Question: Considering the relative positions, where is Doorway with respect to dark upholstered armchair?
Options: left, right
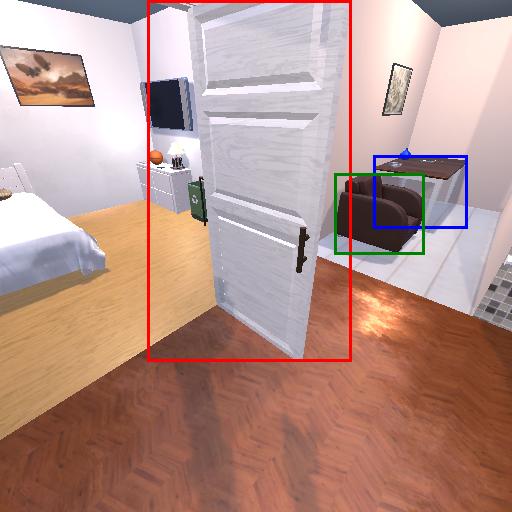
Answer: left